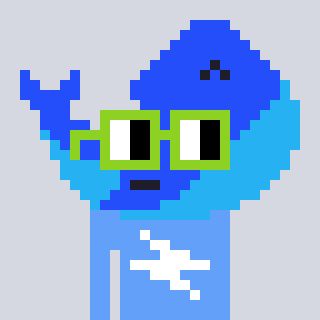
a pixel art character with square light green glasses, a whale-shaped head and a blue-colored body on a cool background